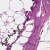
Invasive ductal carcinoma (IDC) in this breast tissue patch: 0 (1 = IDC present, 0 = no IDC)